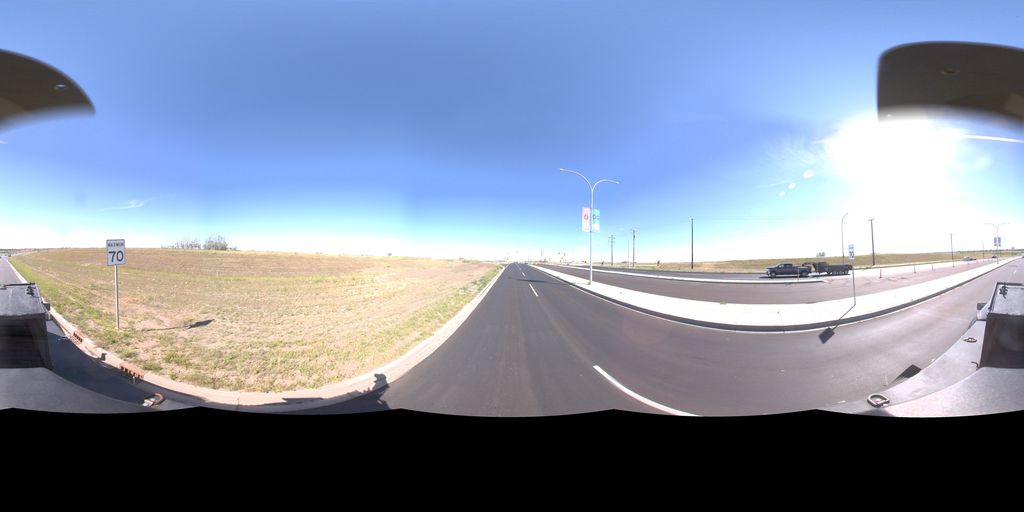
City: saskatoon